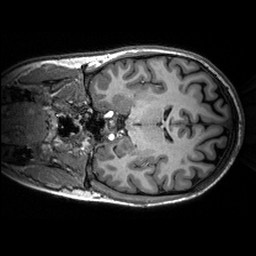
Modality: T1w
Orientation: coronal
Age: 30
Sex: female
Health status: healthy
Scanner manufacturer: siemens
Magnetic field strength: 3 T
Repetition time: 2.53 s
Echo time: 0.00288 s